Question: I have the following static store for now.
Everything works fine when i click on the drop down it gives me a loading image and does not go away.
'''
var active_store = Ext.create("Ext.data.Store",{
storeId: 'active',
model: 'Active',
data : [
{active: 'Y'},
{active: 'N'}
],
autoLoad: true
})
{
xtype: 'container',
layout: 'hbox',
items: [
{
xtype: 'combobox',
editable:false,
id:'active',
store: active_store,
triggerAction:'all',
name: 'active',
valueField: 'active',
displayField:'active',
padding: '2 6 2 7'
}
]
'''
}

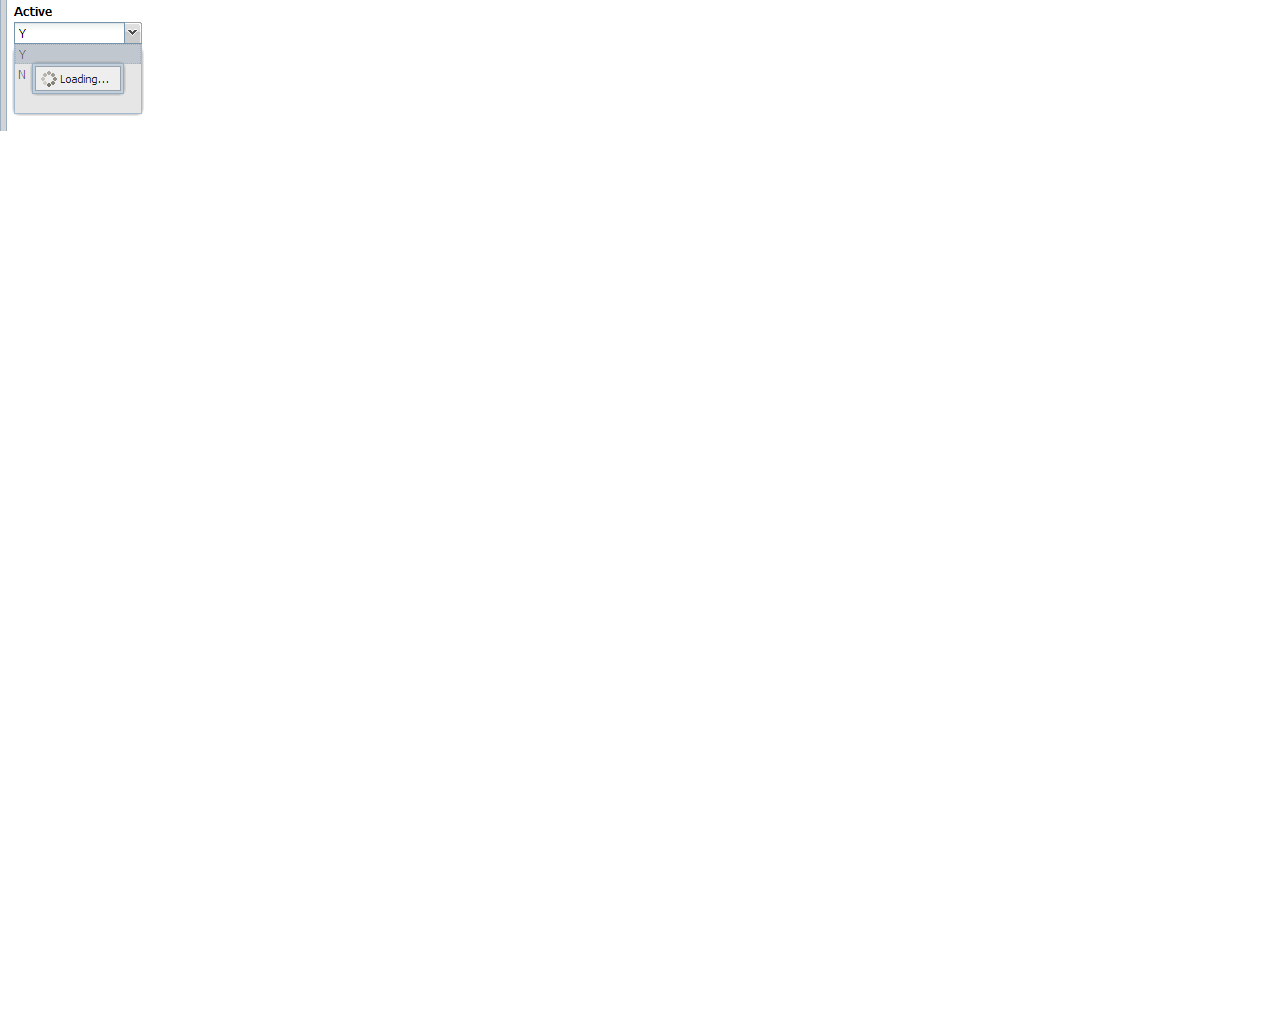
Answer: Remove 'autoLoad: true' from the store, you already fed it the data
Add 'queryMode: 'local'' to the combo box since you don't want to send requests to query for data
See <URL>
> If your store is not remote, i.e. it depends only on local data and is loaded up front, you should be sure to set the queryMode to 'local', as this will improve responsiveness for the user.